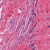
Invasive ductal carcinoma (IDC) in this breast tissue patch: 0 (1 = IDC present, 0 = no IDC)